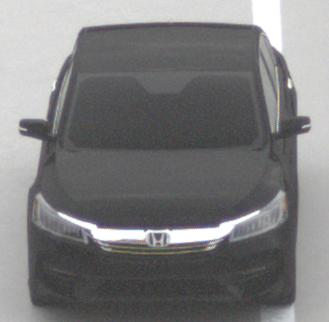
Make: Honda
Model: Accord Hybrid
Detailed model: 9. Generation
Model produced from: 2015
Model produced until: 2019
Doors: 4
Color: black
Road condition: dry road
Daytime: morning or afternoon
Contrast: low contrast